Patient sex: M
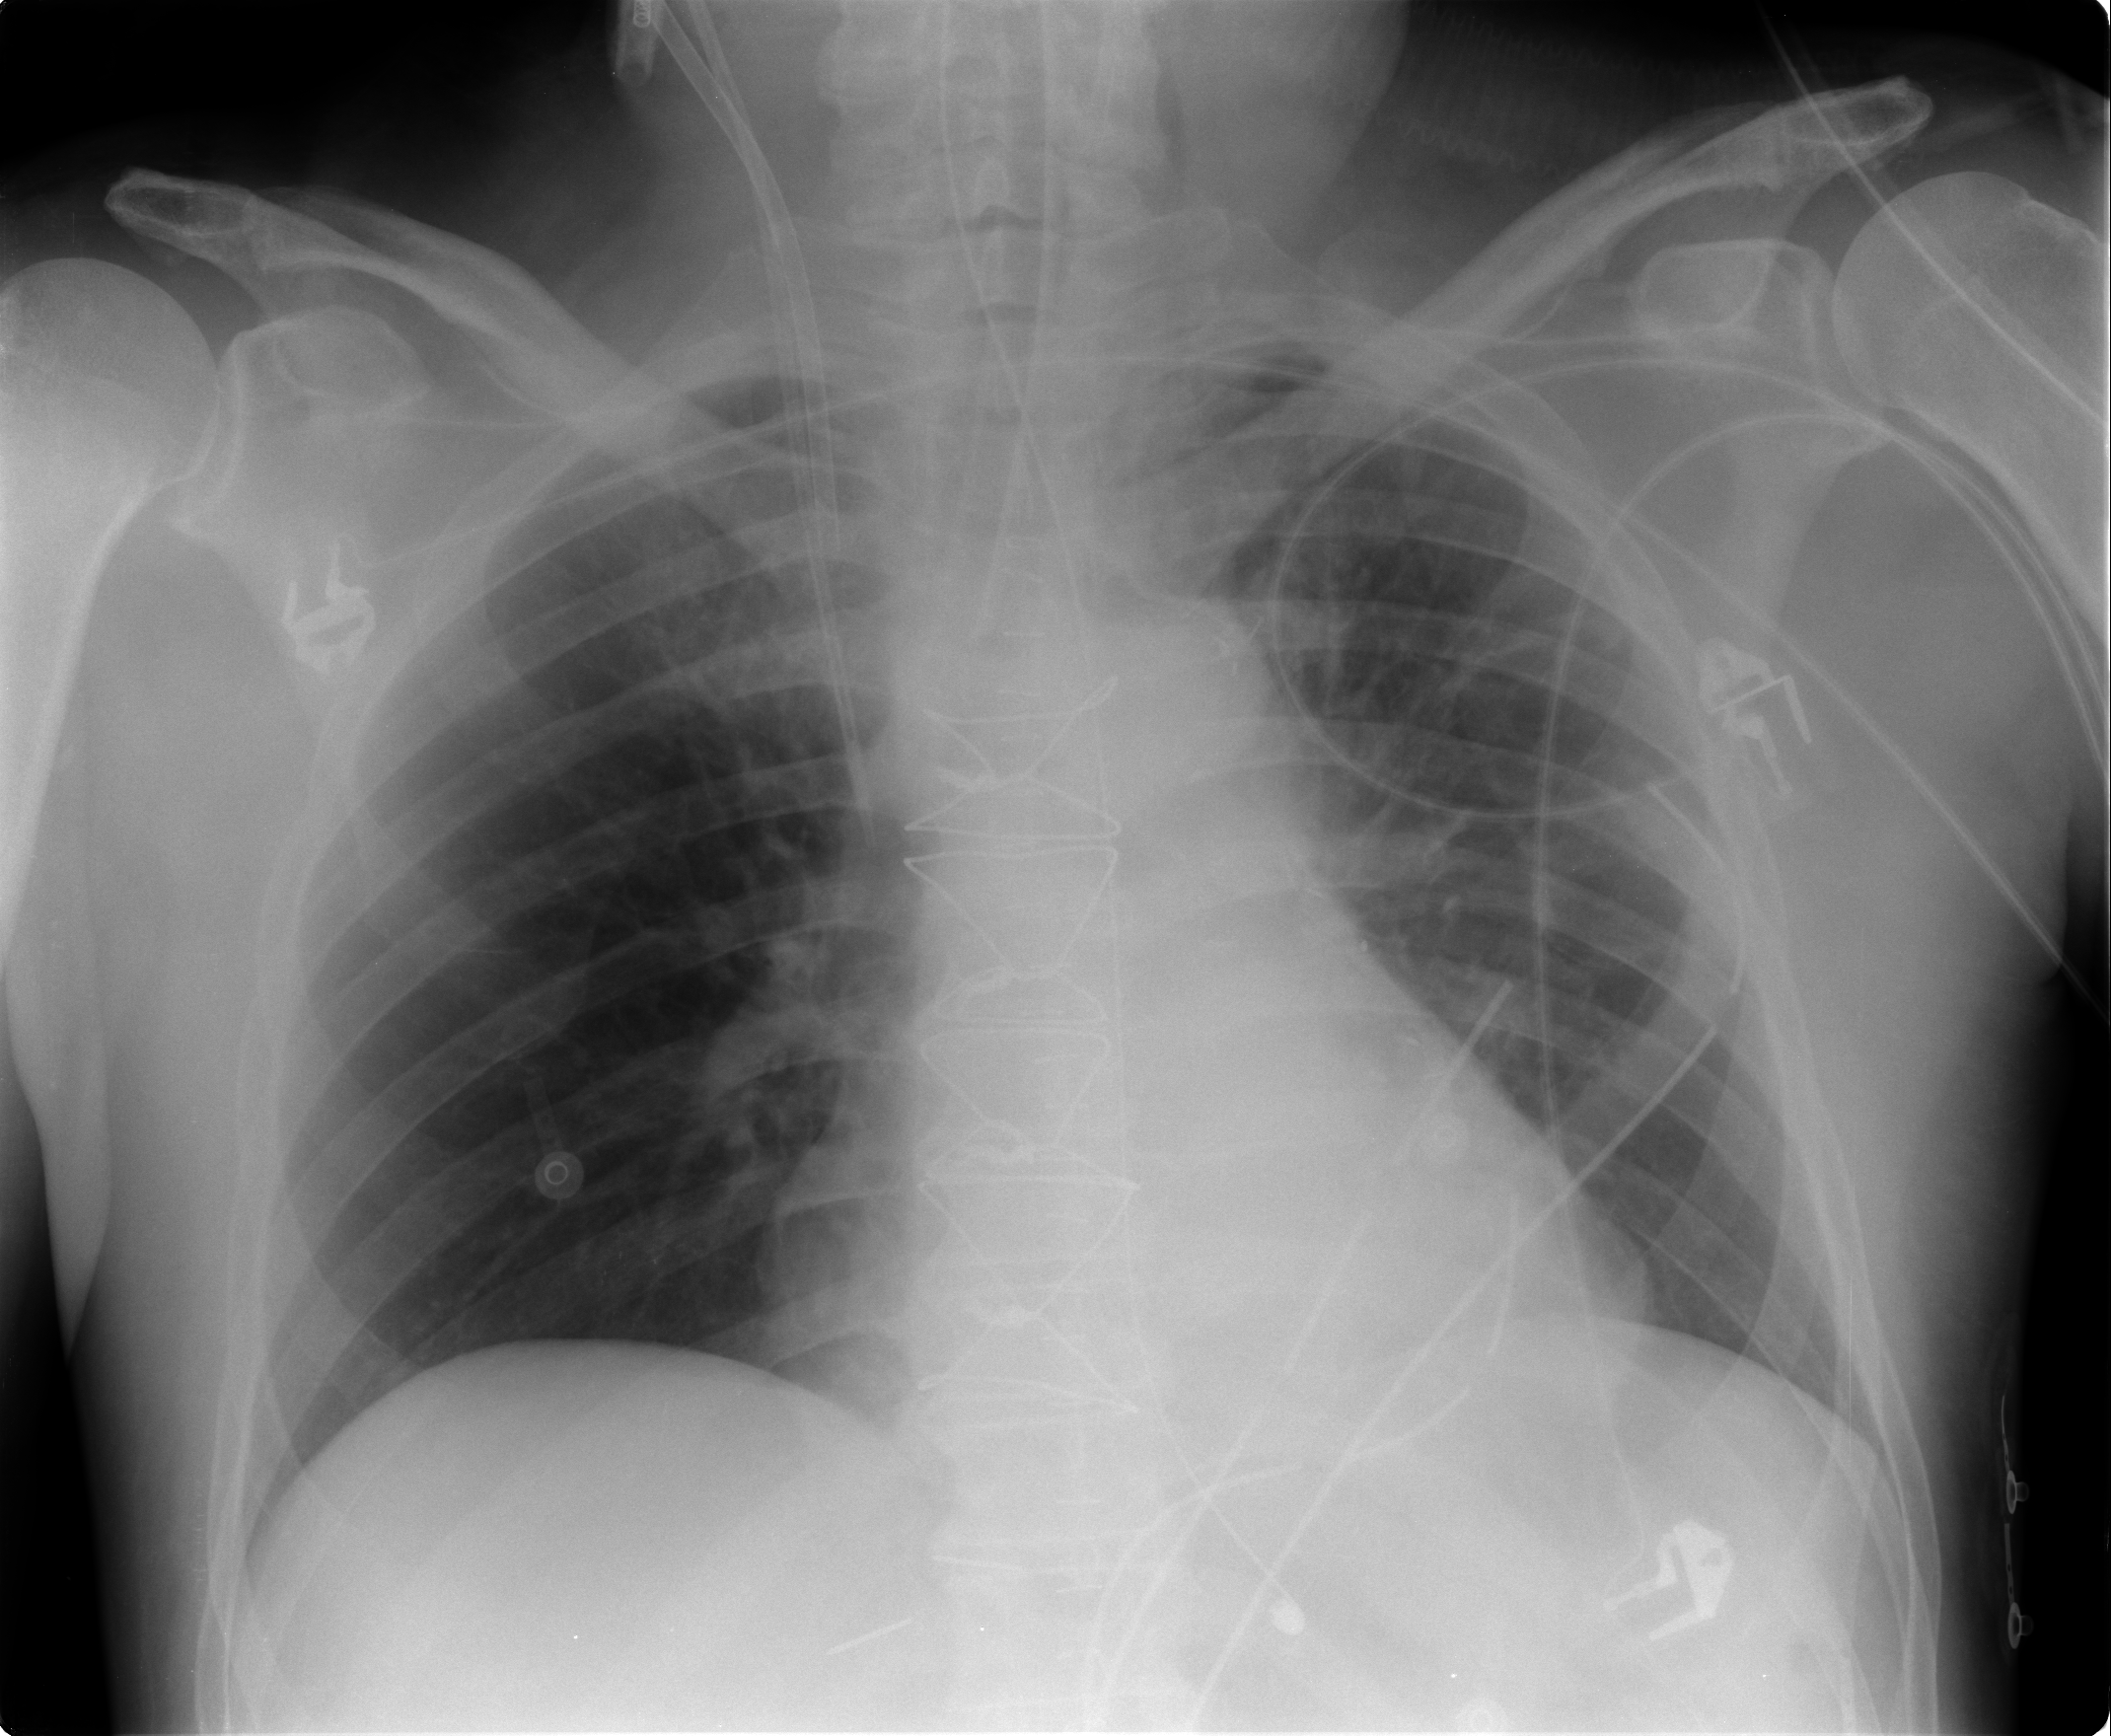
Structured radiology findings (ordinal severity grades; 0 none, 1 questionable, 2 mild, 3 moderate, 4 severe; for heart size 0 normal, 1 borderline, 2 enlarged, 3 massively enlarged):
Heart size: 0
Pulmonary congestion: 0
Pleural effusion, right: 0
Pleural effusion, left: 0
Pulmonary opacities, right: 0
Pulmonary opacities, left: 0
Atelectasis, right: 0
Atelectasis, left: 1